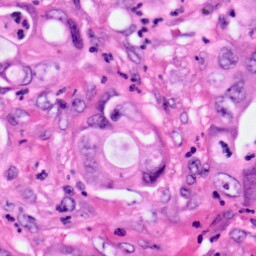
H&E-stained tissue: Pancreatic